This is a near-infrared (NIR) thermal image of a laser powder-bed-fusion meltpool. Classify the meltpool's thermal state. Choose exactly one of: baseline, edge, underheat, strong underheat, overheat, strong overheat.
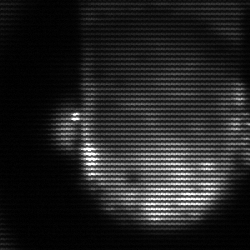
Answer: baseline